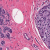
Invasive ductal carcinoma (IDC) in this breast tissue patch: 0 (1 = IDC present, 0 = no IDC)